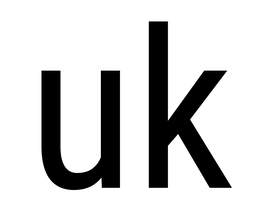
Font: Roboto_Condensed_Regular